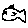
Label: fish